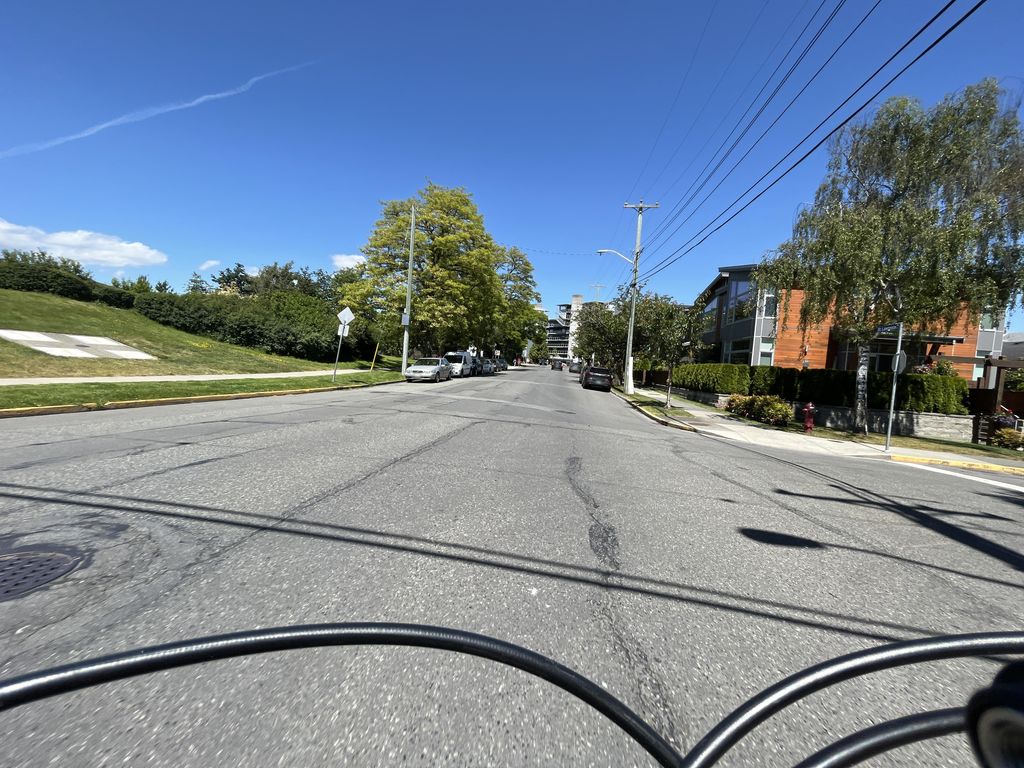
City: victoria